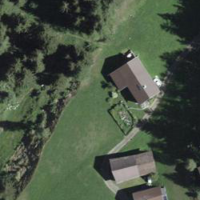
EUNIS habitat code: 24
Species observed at this site:
Atriplex patula